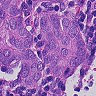
Metastatic tissue present: yes